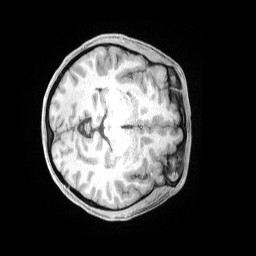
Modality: T1w
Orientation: axial
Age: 36
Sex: female
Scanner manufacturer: siemens
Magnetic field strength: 3 T
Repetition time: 2 s
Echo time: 0.00211 s